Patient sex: M
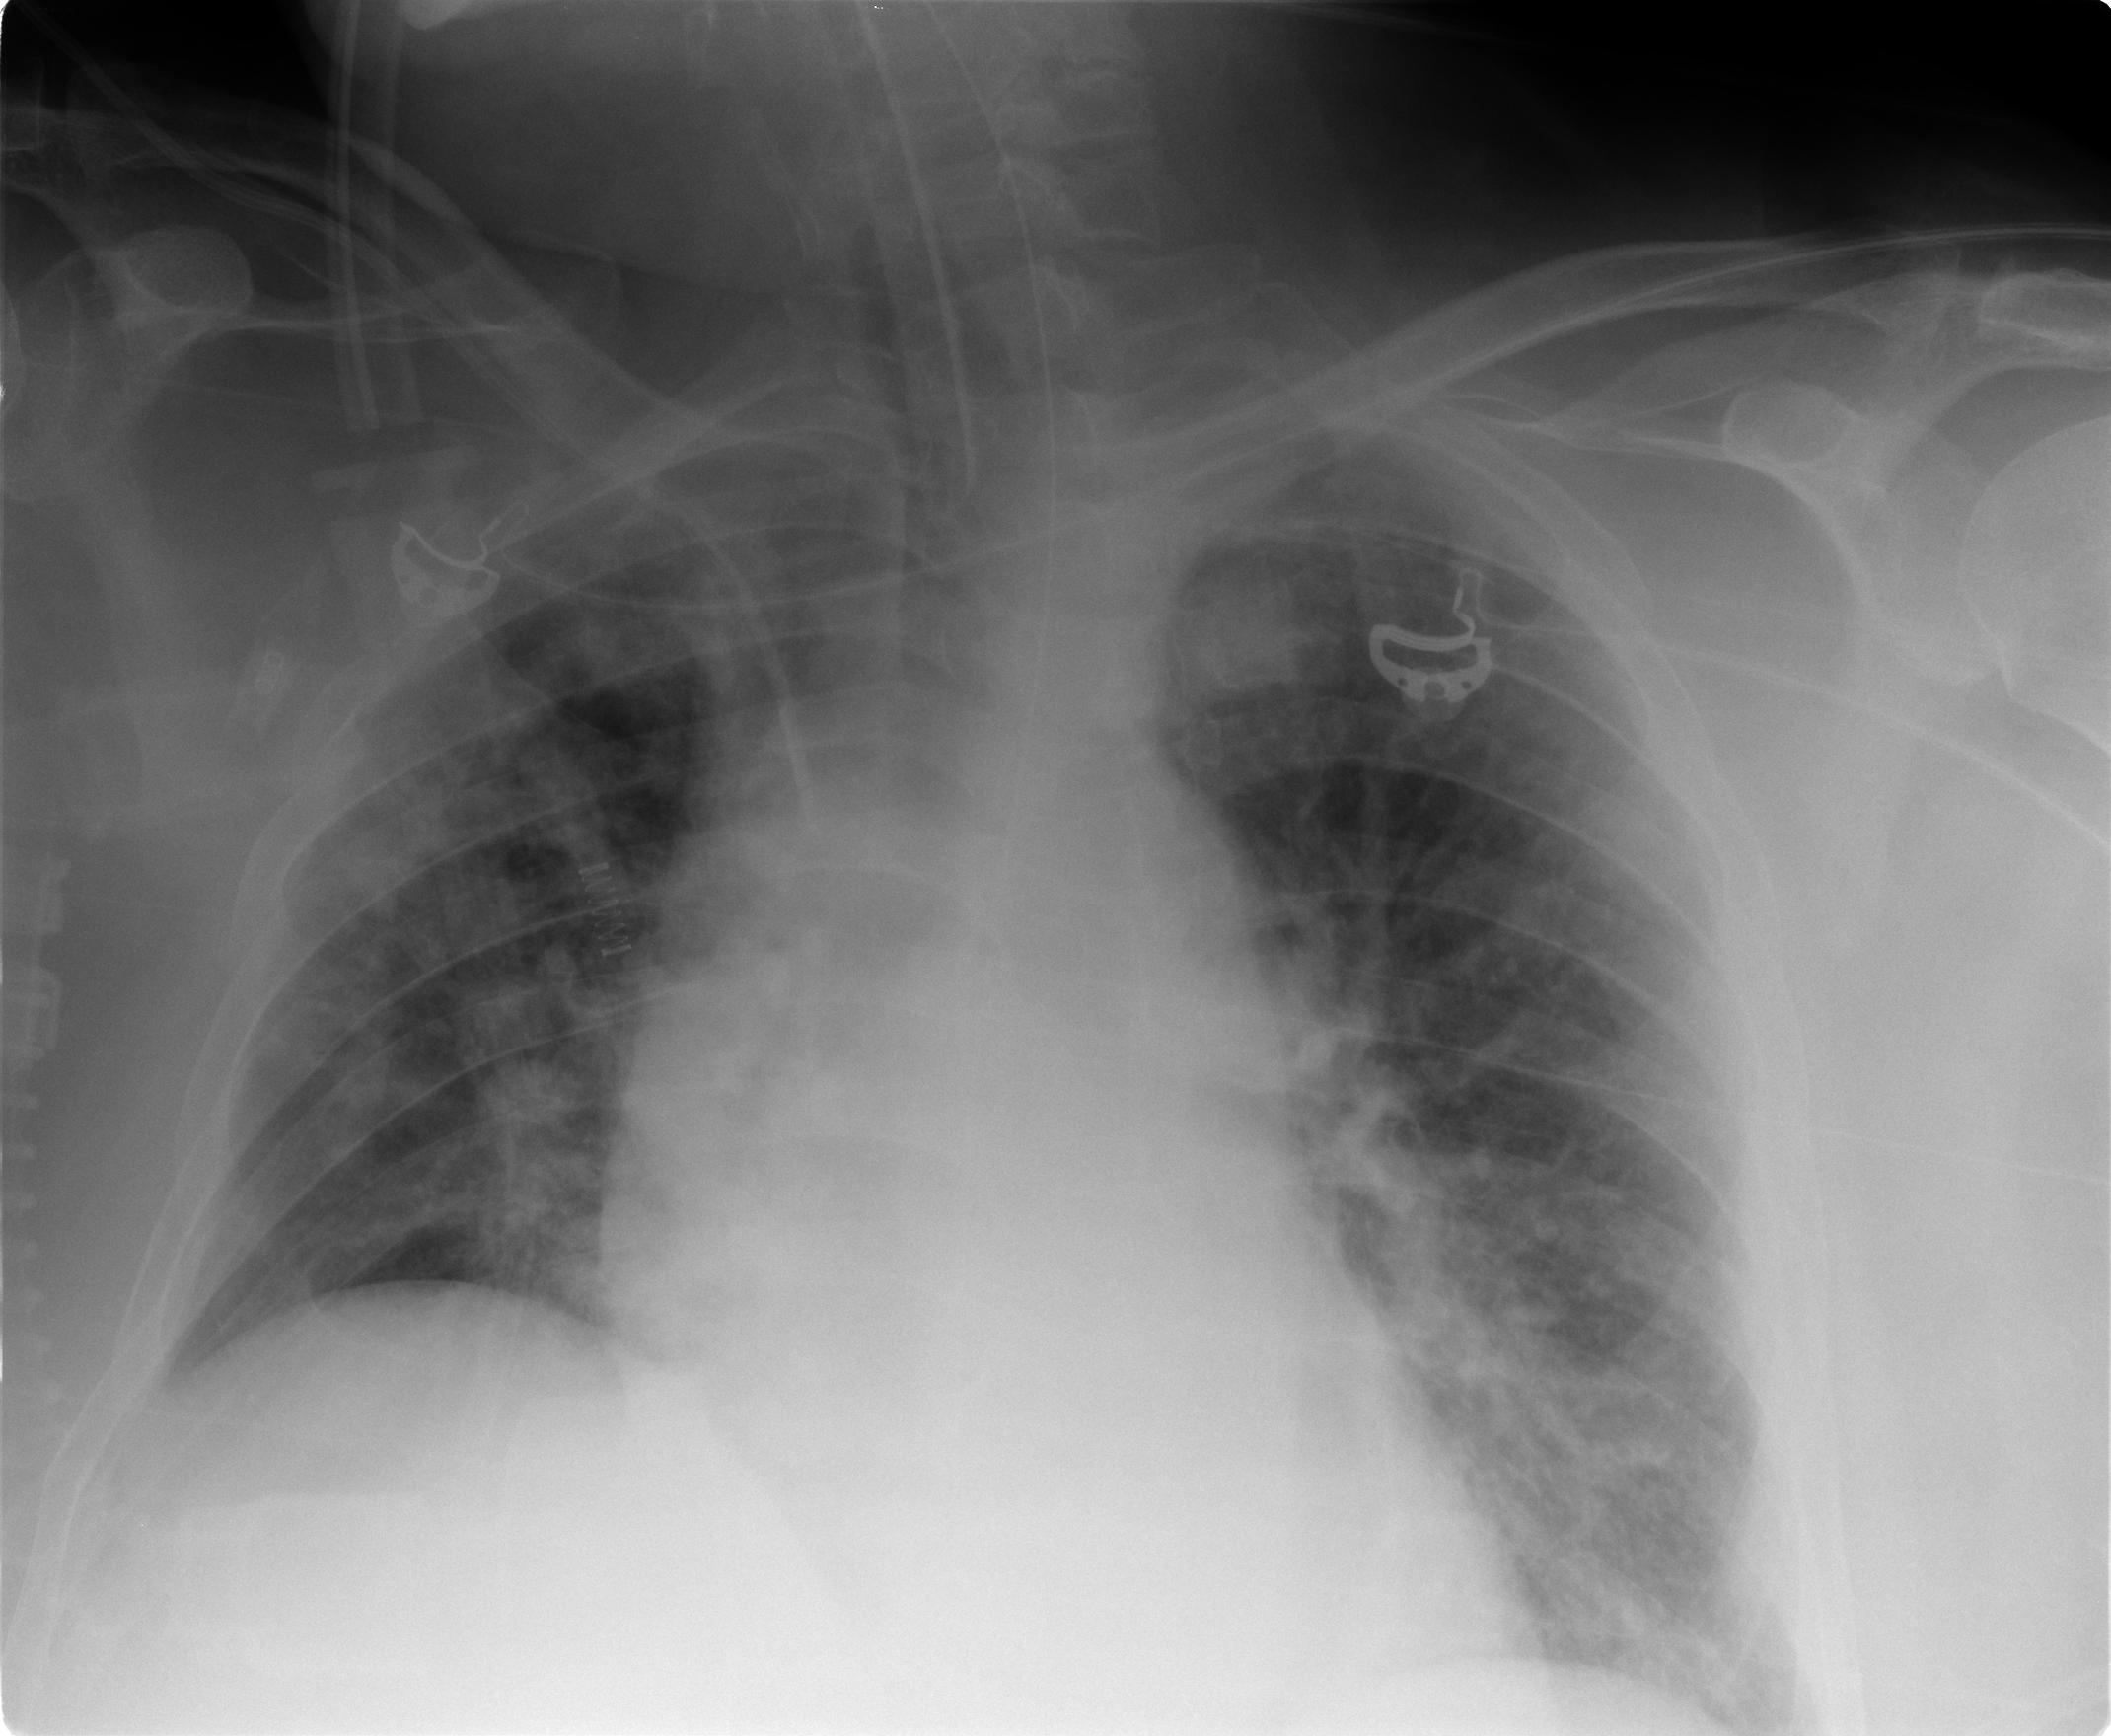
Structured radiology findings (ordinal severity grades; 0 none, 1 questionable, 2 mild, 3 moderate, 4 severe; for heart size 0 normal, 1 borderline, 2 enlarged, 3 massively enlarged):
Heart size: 2
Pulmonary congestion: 2
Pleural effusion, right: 0
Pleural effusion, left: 2
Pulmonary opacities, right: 3
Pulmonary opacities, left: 3
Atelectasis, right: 3
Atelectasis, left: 3